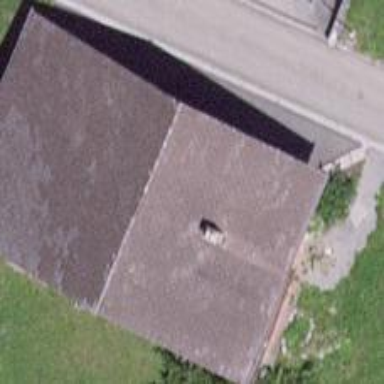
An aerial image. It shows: Detached building.